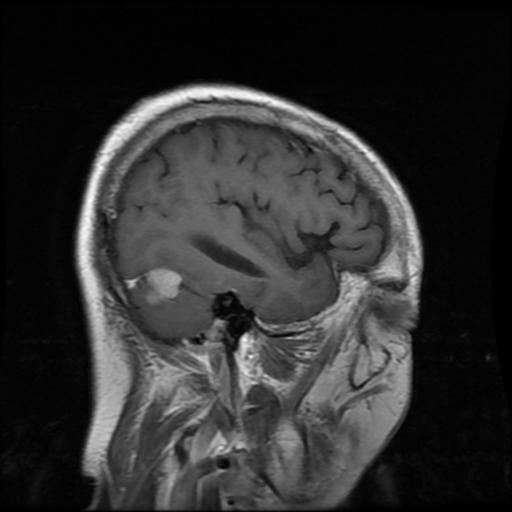
Label: meningioma